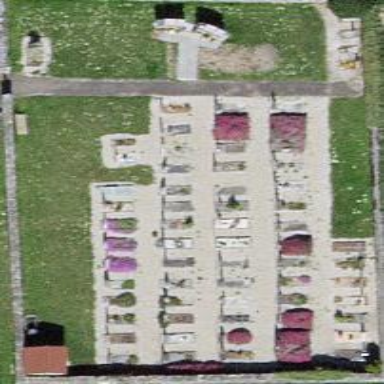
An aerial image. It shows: Cemetery.